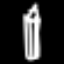
Label: pencil